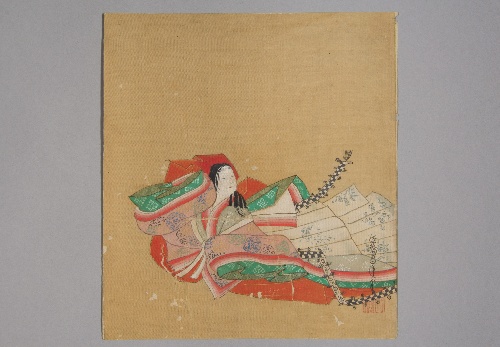
Artist: Kano Shōun
Artist bio: 1637–1702
Date: 17th century
Object type: Painting
Classification: Paintings
Medium: Unmounted shikisi leaf; ink and color on silk
Culture: Japan
Period: Edo period (1615–1868)
Dimensions: 7 1/4 × 6 1/2 in. (18.4 × 16.5 cm)
Department: Asian Art
Credit line: Gift of Estate of Samuel Isham, 1914
Accession year: 1914
Repository: Metropolitan Museum of Art, New York, NY
Tags: Women|Poets